Field crop: tomato
Growth stage: 1
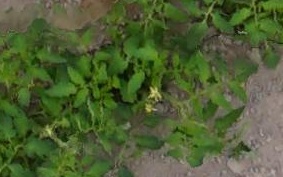
Species: tomato